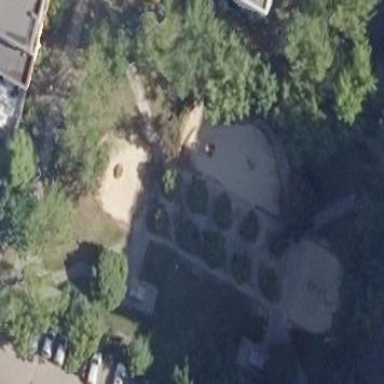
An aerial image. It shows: Playground area for leisure activities on the land.